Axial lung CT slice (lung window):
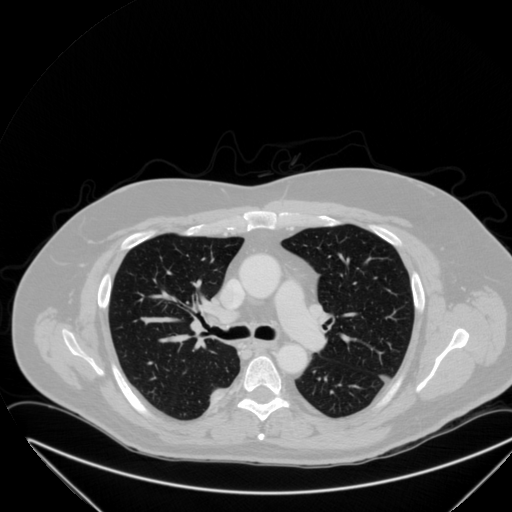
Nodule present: yes
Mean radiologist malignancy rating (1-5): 4